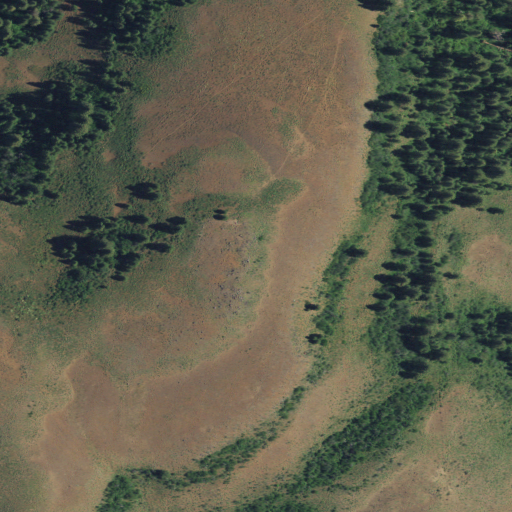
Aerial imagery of mountain in Idaho named Tree Spring Mountain containing shrub, grassland, evergreen forest, and deciduous forest